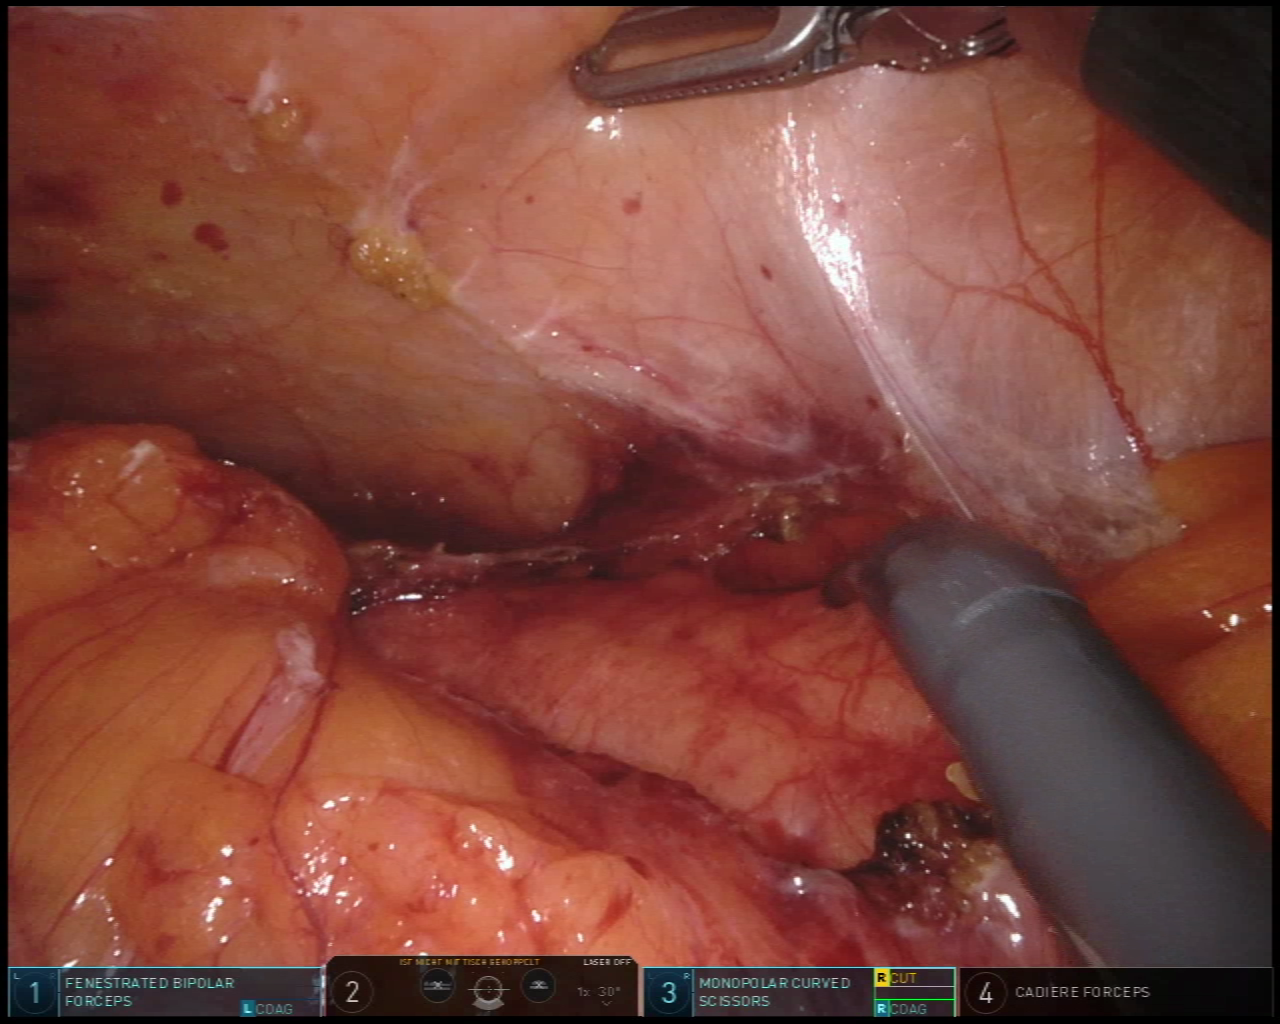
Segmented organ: abdominal_wall
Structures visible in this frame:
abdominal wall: yes
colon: no
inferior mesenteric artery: no
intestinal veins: no
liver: no
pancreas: no
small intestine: no
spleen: no
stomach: no
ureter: no
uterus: no
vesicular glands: no